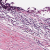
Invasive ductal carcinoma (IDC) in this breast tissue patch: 0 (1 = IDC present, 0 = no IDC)